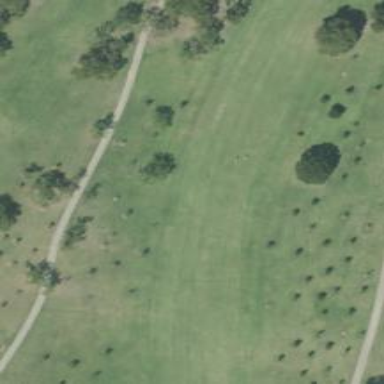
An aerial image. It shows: Golf hole.